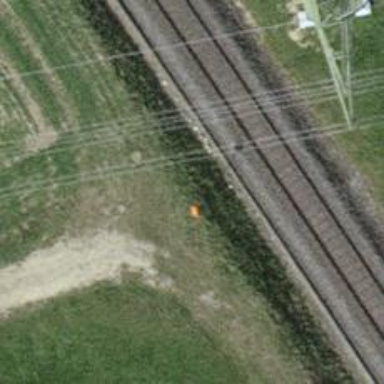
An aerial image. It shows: Pipeline marker.